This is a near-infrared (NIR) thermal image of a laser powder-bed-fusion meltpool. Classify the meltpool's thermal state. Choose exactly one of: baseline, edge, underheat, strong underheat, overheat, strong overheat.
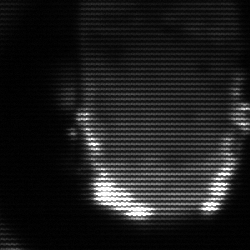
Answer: baseline